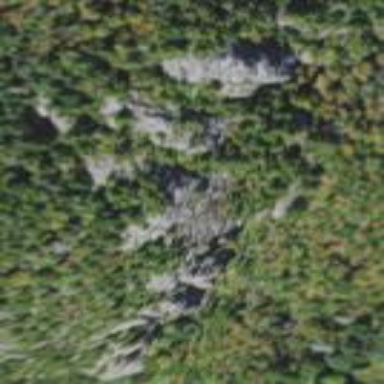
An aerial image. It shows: Landscape dominated by bare rock.